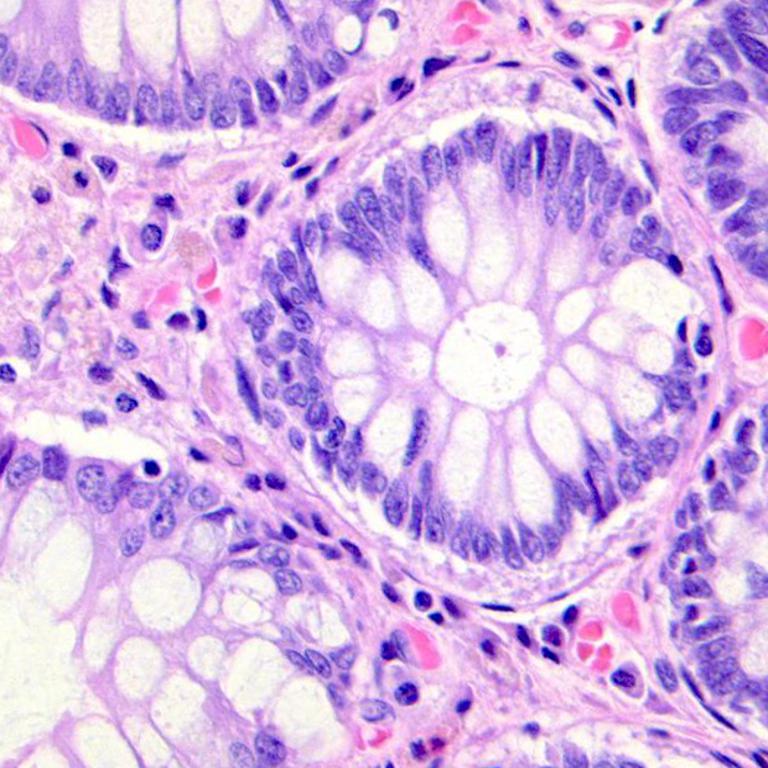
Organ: colon
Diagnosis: benign